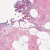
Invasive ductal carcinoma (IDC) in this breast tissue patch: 0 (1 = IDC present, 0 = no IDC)